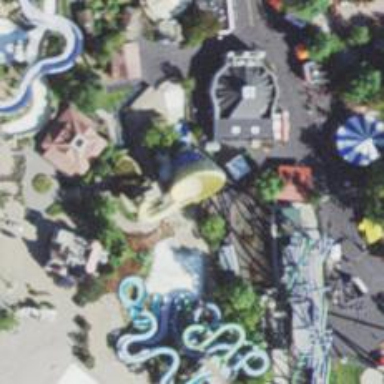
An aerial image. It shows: Water slide attraction.